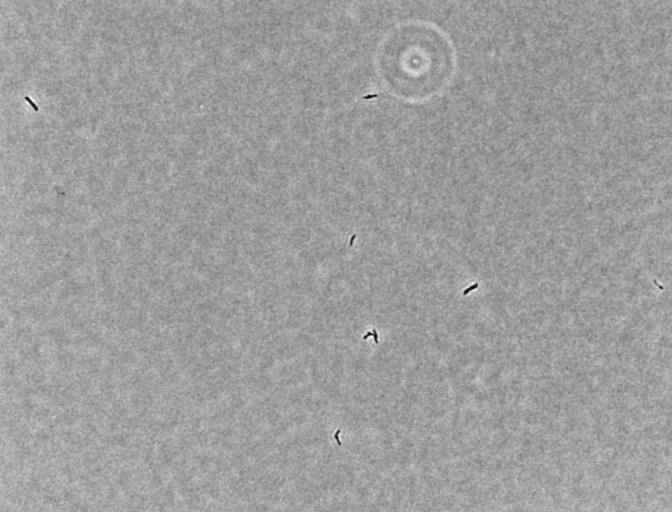
Phase contrast microscopy, 20x objective, 3 h incubation